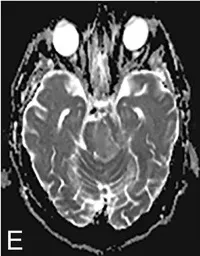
Pre-operative magnetic resonance images revealed a cystic lesion that was T1 hypointense, T2 hyperintense, and peripherally enhancing within the left cerebellopontine angle wrapping around the lateral brainstem. Adjacent to the cystic lesion was a T1 isointense, T2 hyperintense, avidly enhancing infiltrative component involving the brainstem, cerebellar peduncle, and cerebellum. (E) Apparent diffusion coefficient.
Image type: radiology (mri)